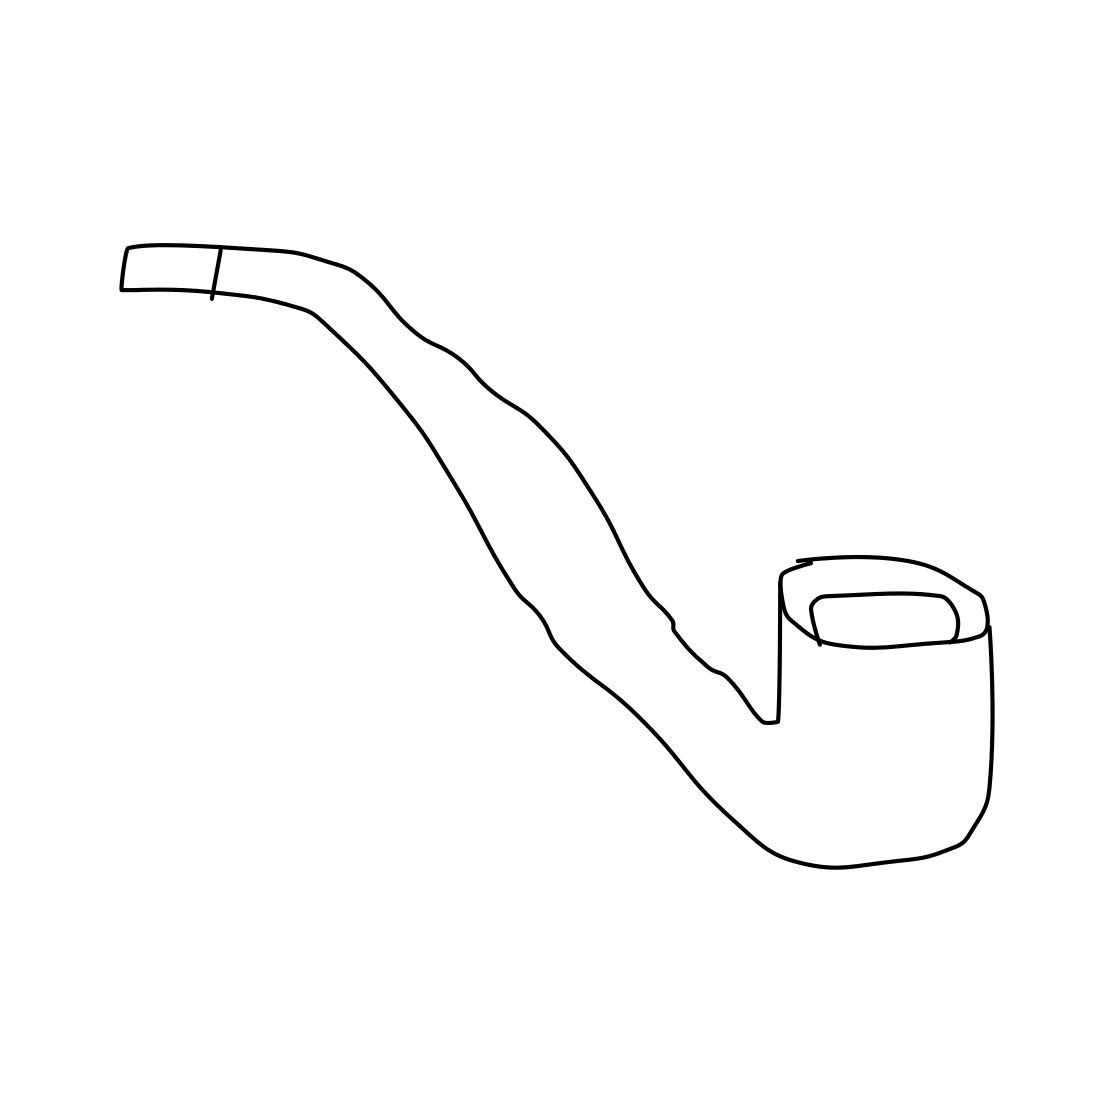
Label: pipe (for smoking)